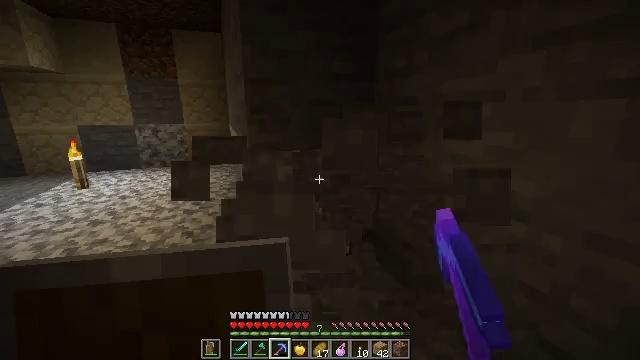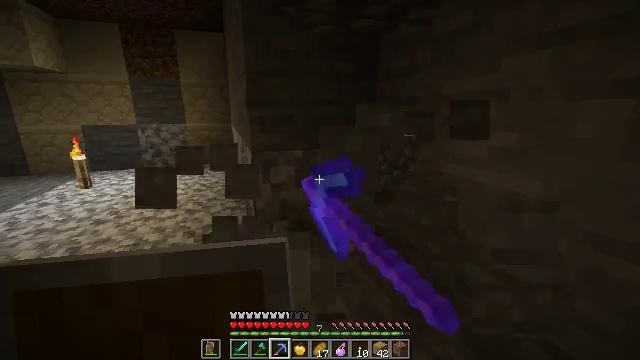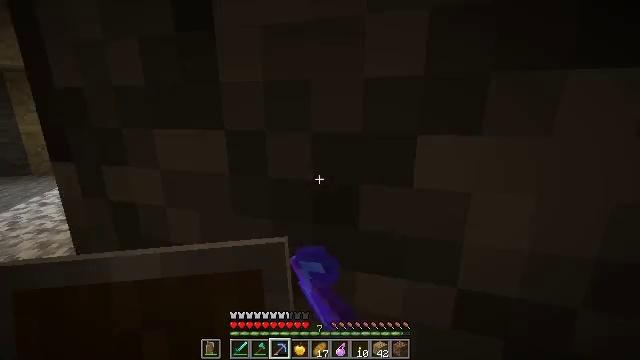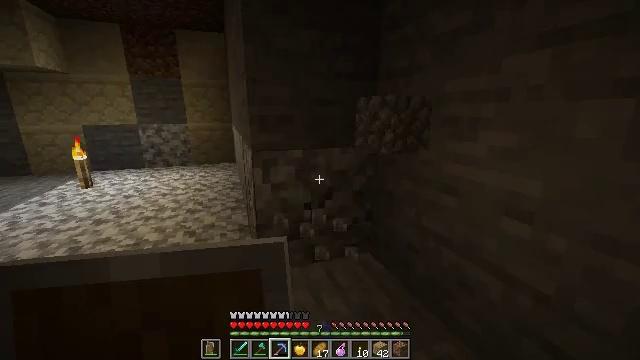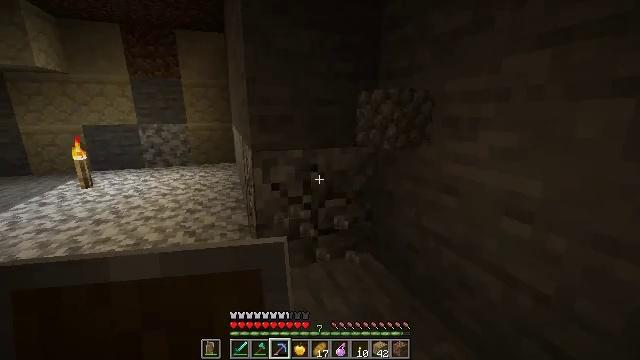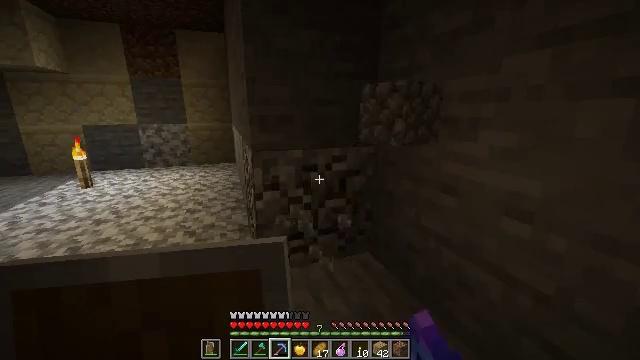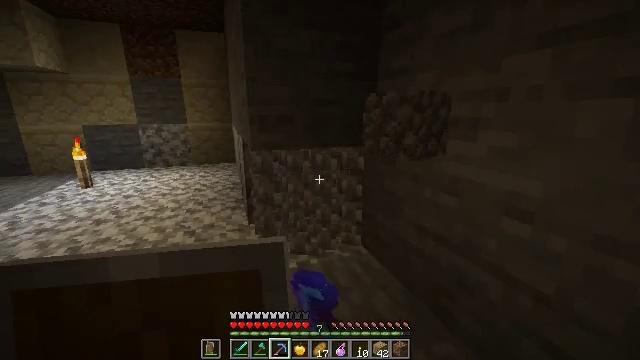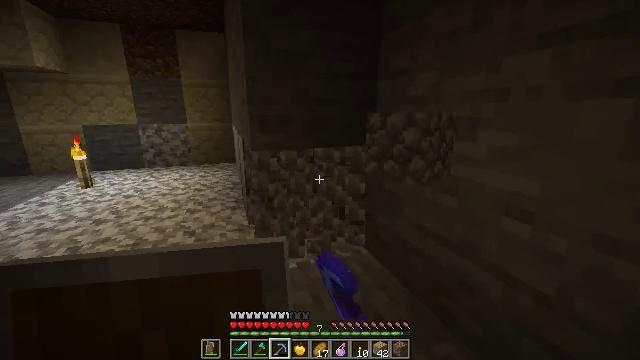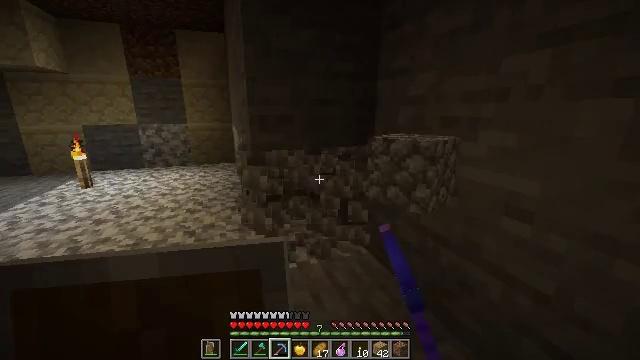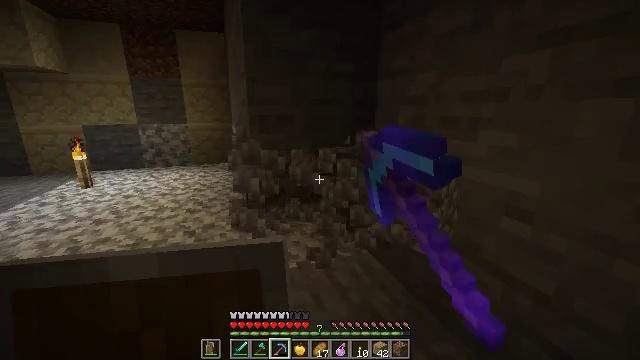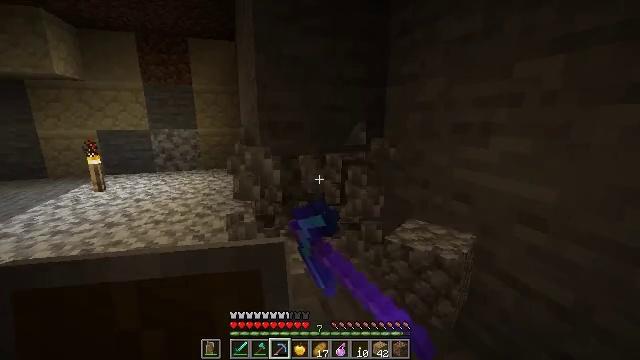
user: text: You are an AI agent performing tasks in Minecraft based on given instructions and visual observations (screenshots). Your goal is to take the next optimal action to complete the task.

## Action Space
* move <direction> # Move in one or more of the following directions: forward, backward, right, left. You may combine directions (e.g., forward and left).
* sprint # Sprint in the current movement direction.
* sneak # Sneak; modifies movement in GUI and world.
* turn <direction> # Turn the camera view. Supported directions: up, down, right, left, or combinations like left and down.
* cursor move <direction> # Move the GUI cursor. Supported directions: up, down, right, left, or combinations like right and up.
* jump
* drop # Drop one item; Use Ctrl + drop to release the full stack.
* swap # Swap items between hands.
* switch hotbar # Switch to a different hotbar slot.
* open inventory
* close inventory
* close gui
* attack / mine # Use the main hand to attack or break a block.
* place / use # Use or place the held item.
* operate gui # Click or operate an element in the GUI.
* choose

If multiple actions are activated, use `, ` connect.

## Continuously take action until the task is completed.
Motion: motion action
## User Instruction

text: Collect diorite
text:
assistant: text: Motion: sneak, attack / mine
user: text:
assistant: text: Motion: sneak, attack / mine
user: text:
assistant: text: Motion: sneak, attack / mine
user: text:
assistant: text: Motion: sneak, attack / mine
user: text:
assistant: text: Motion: sneak, attack / mine
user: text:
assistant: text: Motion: sneak, attack / mine
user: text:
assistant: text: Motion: sneak, attack / mine
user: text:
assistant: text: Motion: sneak, attack / mine
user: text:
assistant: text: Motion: sneak, attack / mine
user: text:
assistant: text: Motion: move left, sneak, turn left and up, attack / mine
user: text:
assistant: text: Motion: sneak, attack / mine